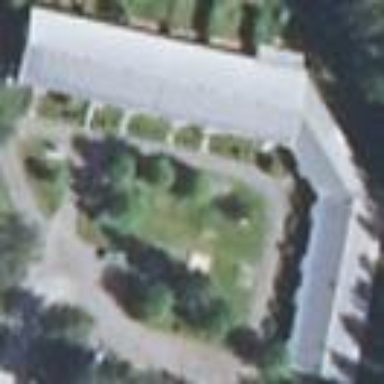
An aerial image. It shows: Terrace building.